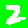
Digit: 2